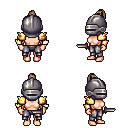
a pixel art fantasy rpg character, female body template, human, light skin, gold arm armor, metal pants, white blonde short topknot hairstyle, metal helm, dagger, four views (front, back, left, right), 2x2 character sprite sheet, small pixel art, hard edges, no anti-aliasing